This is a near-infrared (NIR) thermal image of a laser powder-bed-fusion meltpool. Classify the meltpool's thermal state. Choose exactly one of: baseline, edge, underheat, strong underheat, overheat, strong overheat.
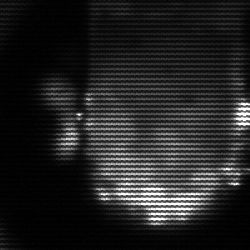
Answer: baseline